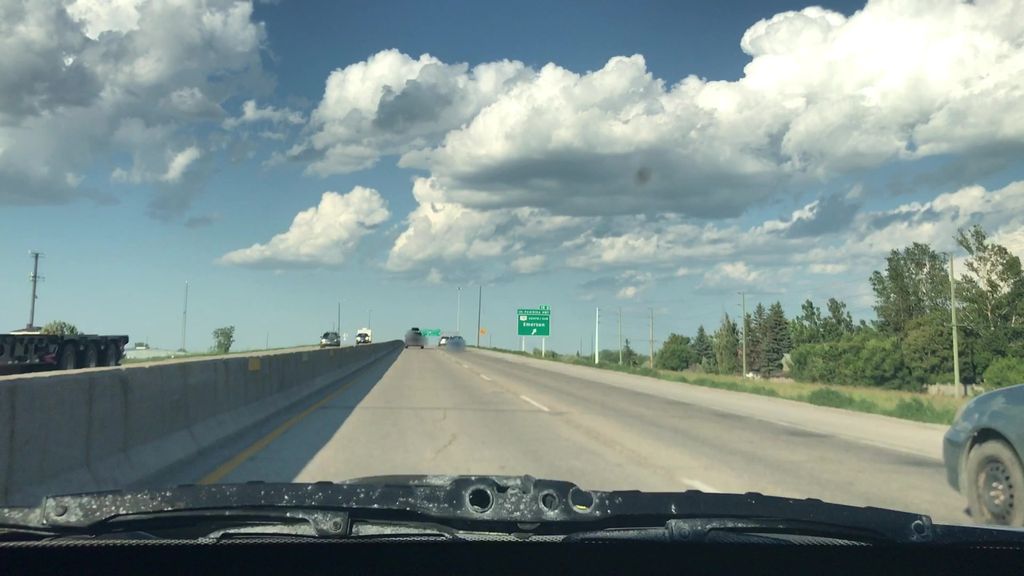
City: winnipeg